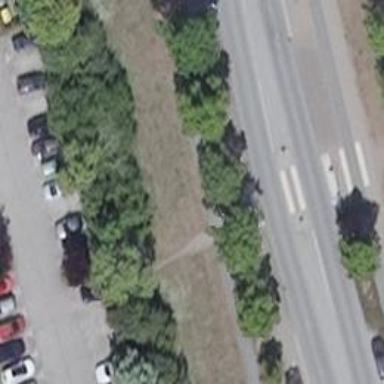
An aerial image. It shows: Row of deciduous broadleaved trees.